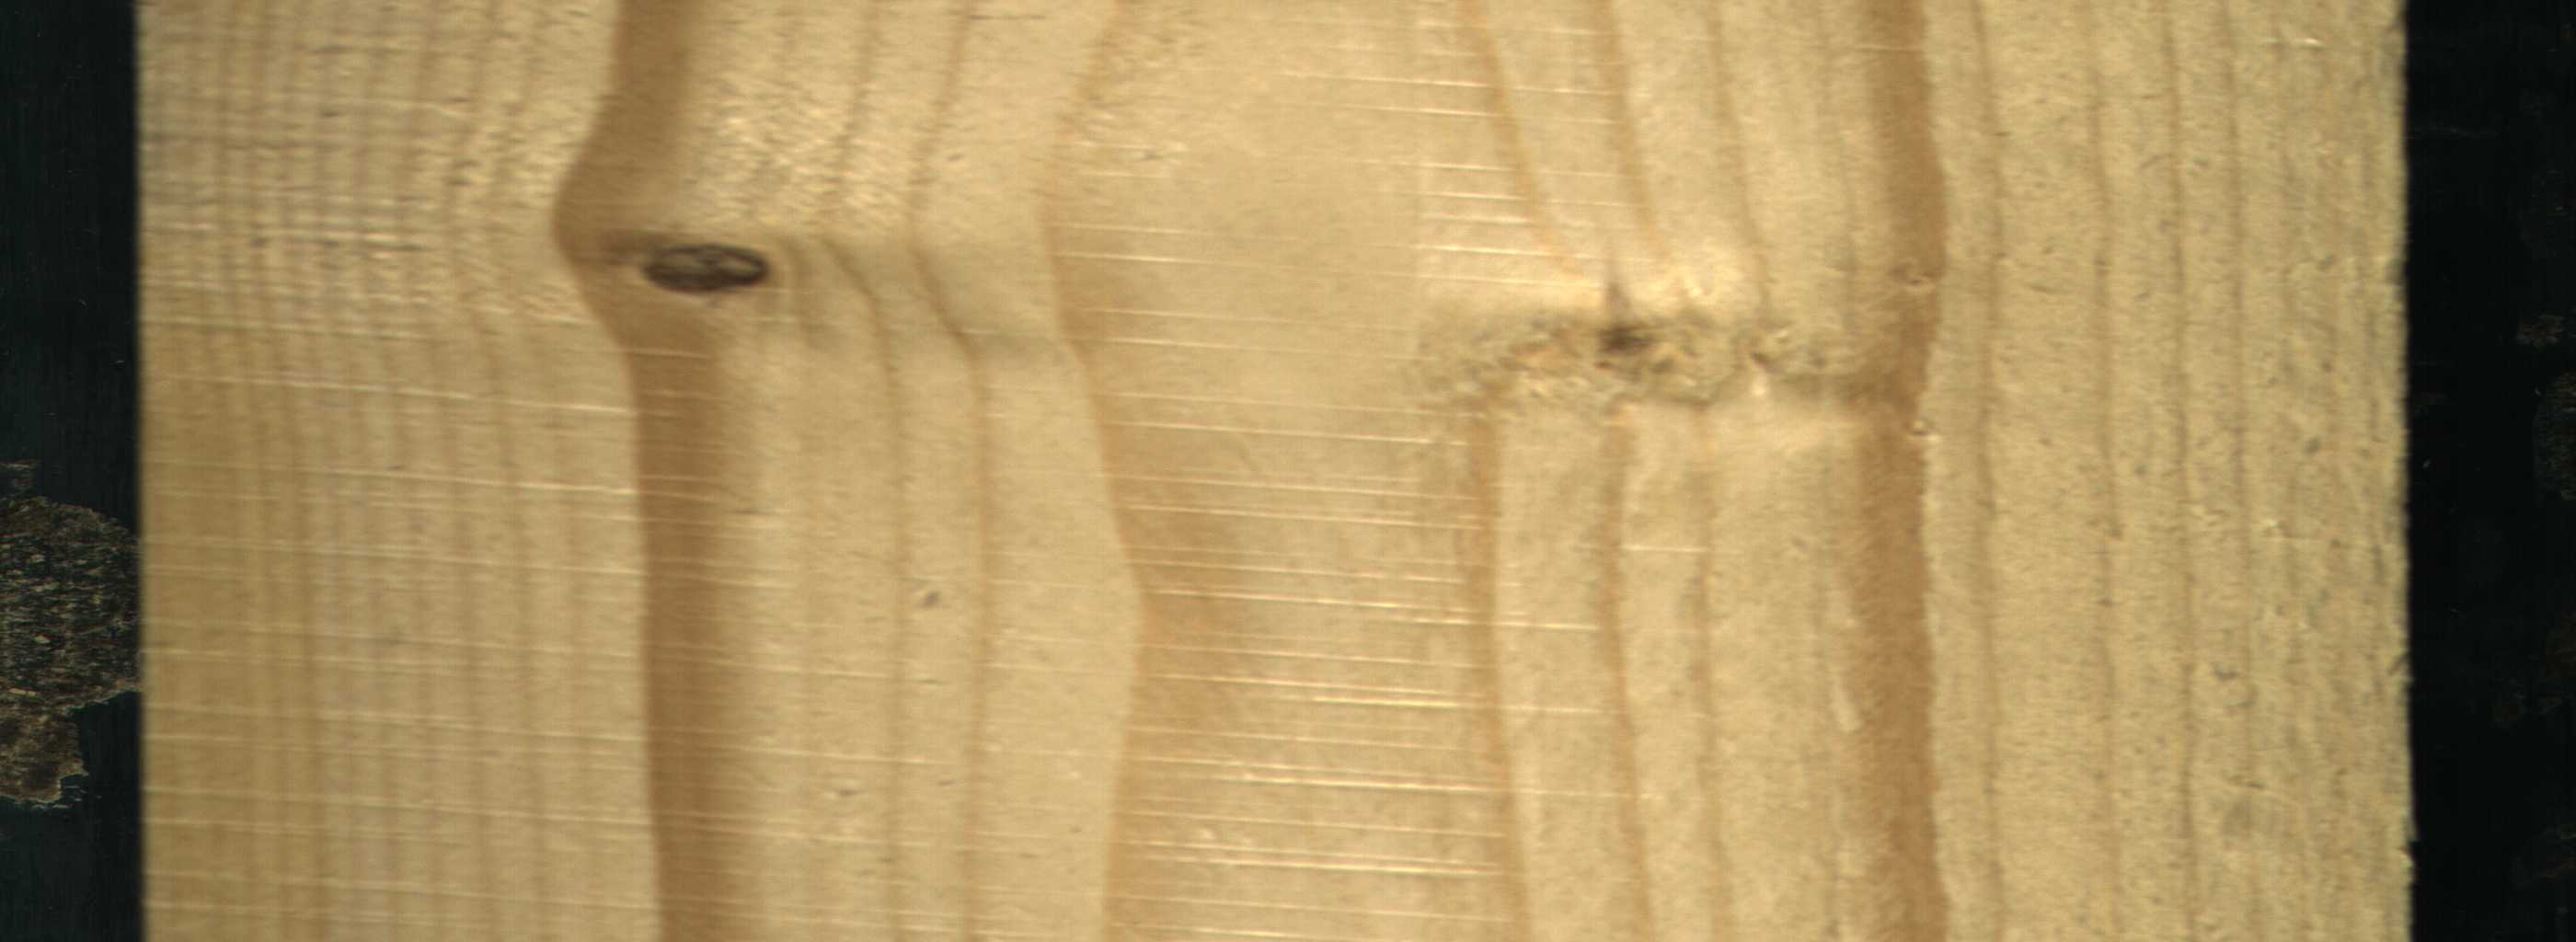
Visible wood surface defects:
Quartzity
Dead_Knot
Live_Knot